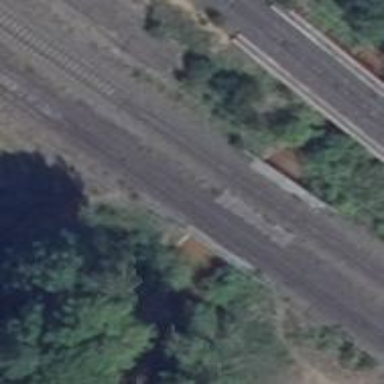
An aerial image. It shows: Bridge over electrified railway with contact lines.